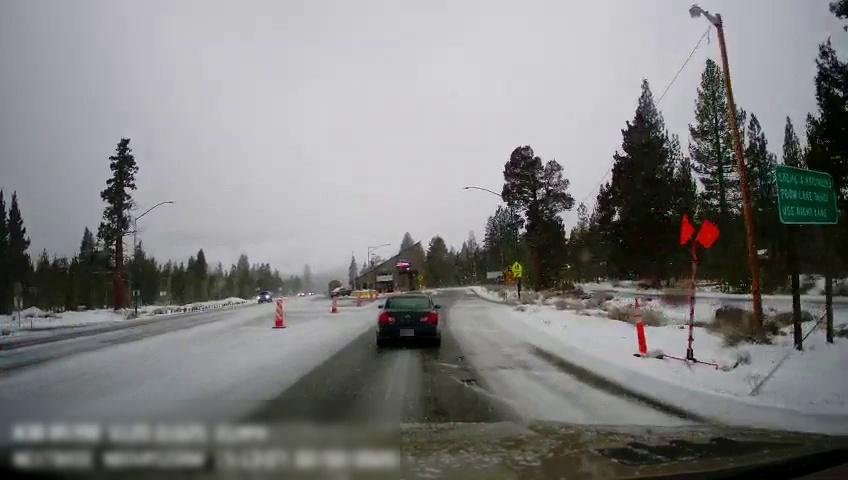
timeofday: Day
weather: Snowy
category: Drivable Space
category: Vehicles | Truck
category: Vehicles | Car
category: Vehicles | Truck
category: Traffic | Signs
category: Traffic | Signs
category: Traffic | Signs